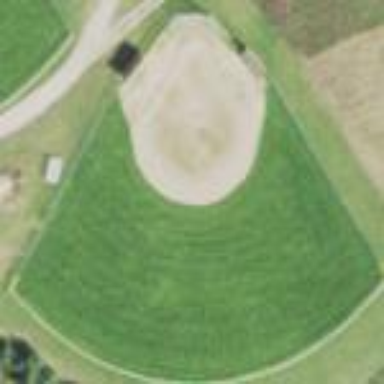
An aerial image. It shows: Baseball pitch for leisure and sports activities.